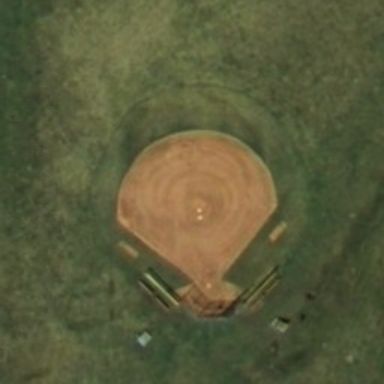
This is a old baseball diamond .